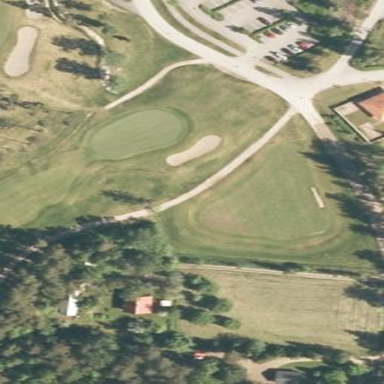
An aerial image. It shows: Golf fairway surrounded by grass.